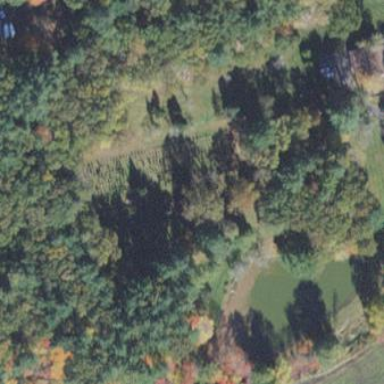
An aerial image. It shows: Orchard.